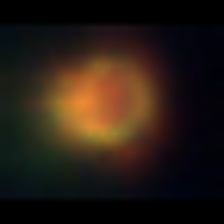
Taxon: Unknown_phyto
Group: Unknown